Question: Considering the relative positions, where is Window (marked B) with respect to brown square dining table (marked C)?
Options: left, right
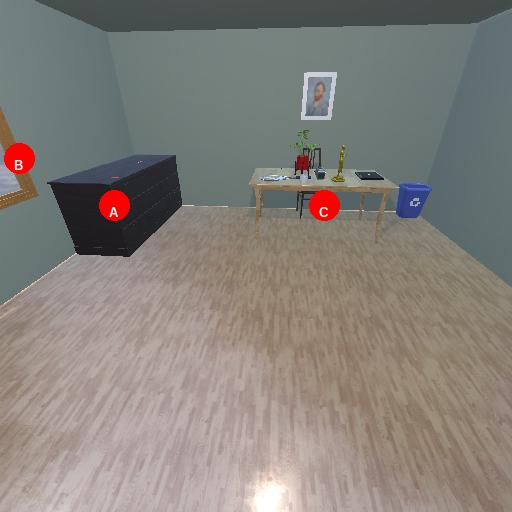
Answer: left